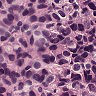
Metastatic tissue present: yes